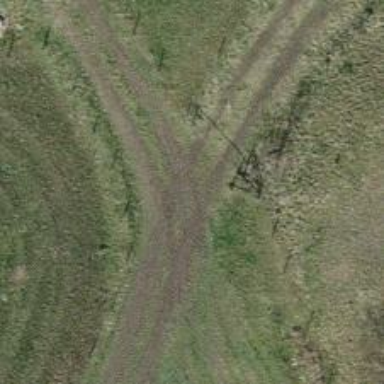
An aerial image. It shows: Agricultural track with ground surface.